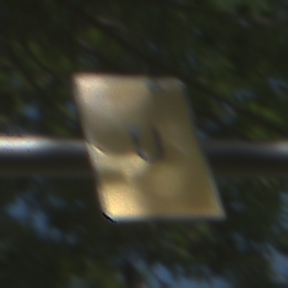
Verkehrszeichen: AnkuendigungOderFortsetzungUmleitungOhnePfeilsymbol
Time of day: Midday
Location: Outdoor (Suburban)
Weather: Clear
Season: NotSpecified
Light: Natural